Question: I was working with a iOS project and Xcode 6.3.2 and the project was compiling and running perfect, but Today I have updated to Xcode 6.4 and now I can't compily the project because "MPPlayableContentManagerContext" from MediaPlayer framework are failing. I have many errors in this framework class.
Someone know the reason?

Thank you,
Kind regards.
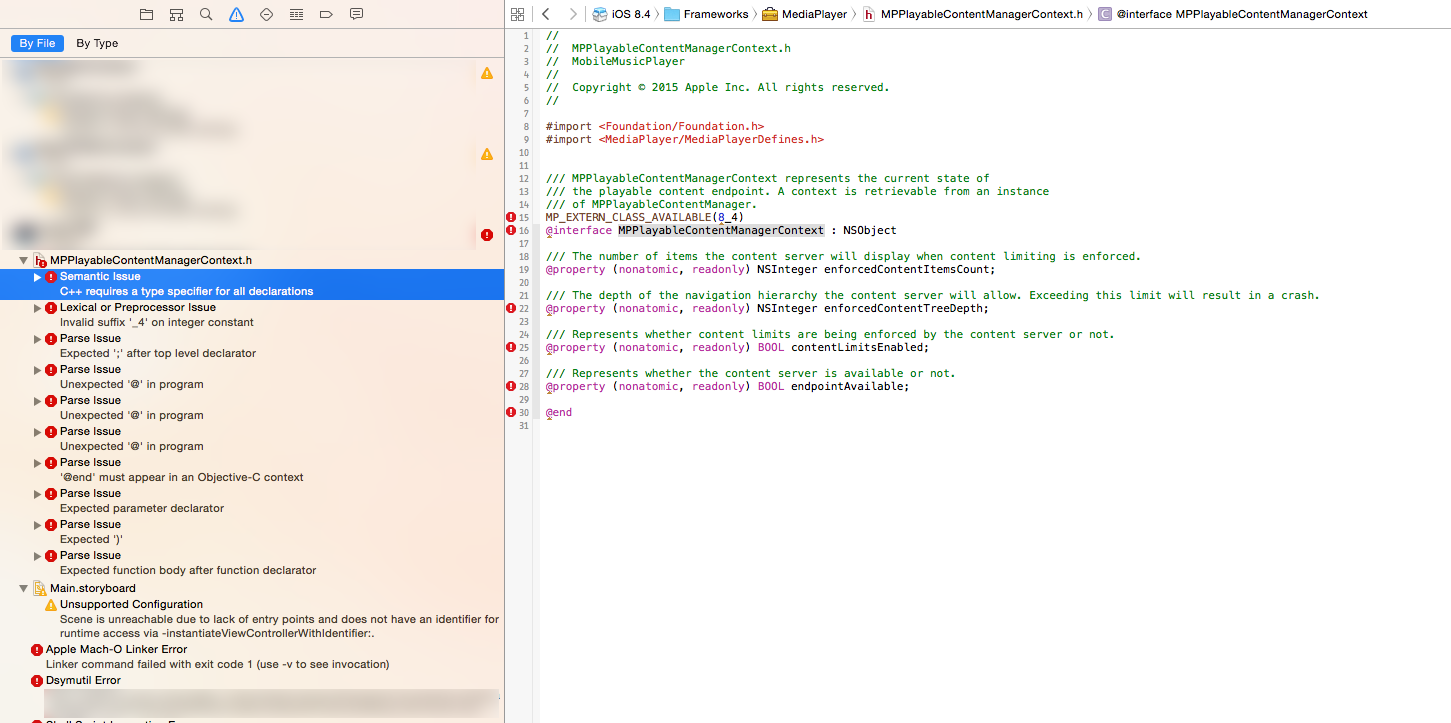
Answer: It is happening because of the use of NBUAvailability.h <URL>
You have to add the version 8_4 to the list:
'''
#if __IPHONE_OS_VERSION_SOFT_MAX_REQUIRED < __IPHONE_8_4
#undef __AVAILABILITY_INTERNAL__IPHONE_8_4
#define __AVAILABILITY_INTERNAL__IPHONE_8_4 __NBU_AVAILABILITY_STARTING("8.4")
#define __NBU_APICHECK_8_4(_ios) __NBU_AVAILABILITY_STARTING("8.4")
#else
#define __NBU_APICHECK_8_4(_ios) CF_AVAILABLE_IOS(_ios)
#endif
'''